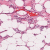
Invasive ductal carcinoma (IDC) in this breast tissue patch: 0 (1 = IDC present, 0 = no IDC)